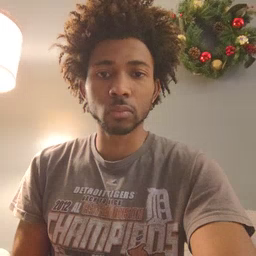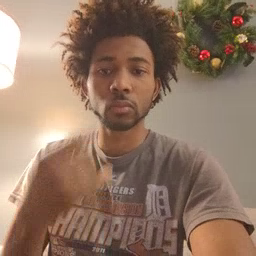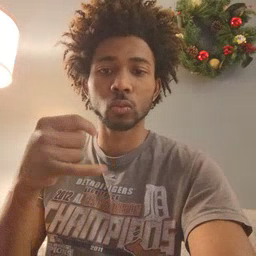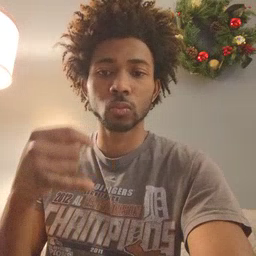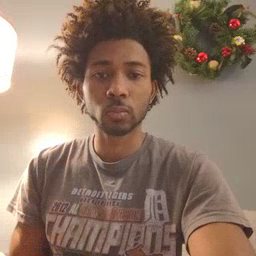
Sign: toy